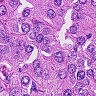
Metastatic tissue present: yes